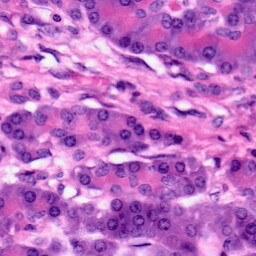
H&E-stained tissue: Pancreatic